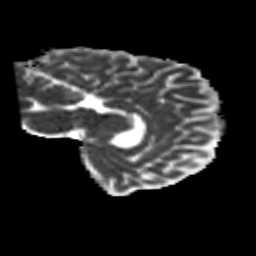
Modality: MD
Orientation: sagittal
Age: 27
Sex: male
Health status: healthy
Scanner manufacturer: siemens
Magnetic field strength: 3 T
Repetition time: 10.8 s
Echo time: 0.082 s